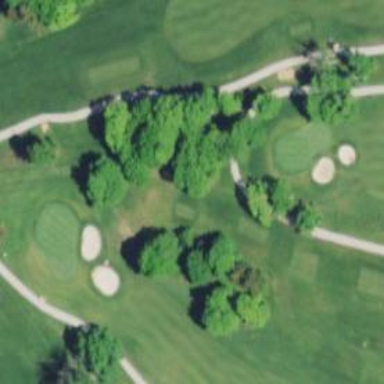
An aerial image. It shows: Golf tee on grassy land.